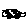
Label: car